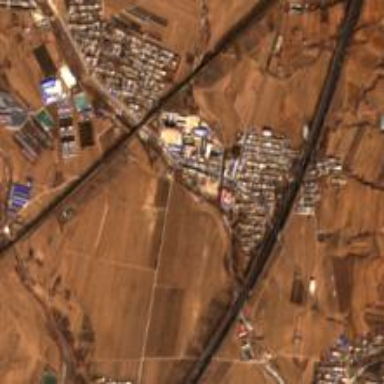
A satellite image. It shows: Ethnic township within town.